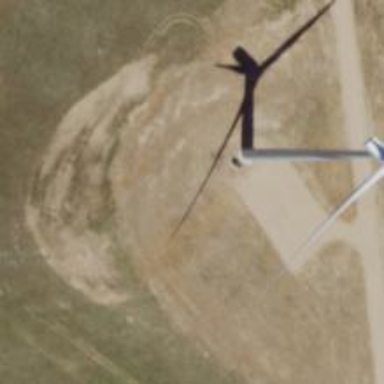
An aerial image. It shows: Wind generator using wind turbines of horizontal axis.